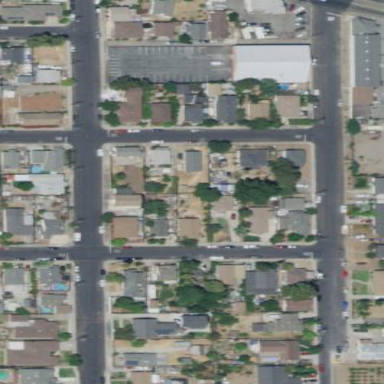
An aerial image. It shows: Residential area composed of single-family homes.